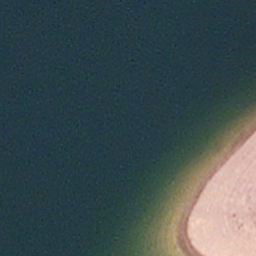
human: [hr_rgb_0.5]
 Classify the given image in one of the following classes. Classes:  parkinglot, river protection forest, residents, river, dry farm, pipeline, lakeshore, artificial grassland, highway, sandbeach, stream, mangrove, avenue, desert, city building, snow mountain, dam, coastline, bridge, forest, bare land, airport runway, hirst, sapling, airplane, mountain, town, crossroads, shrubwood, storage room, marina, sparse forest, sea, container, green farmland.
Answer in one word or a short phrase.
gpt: lakeshore